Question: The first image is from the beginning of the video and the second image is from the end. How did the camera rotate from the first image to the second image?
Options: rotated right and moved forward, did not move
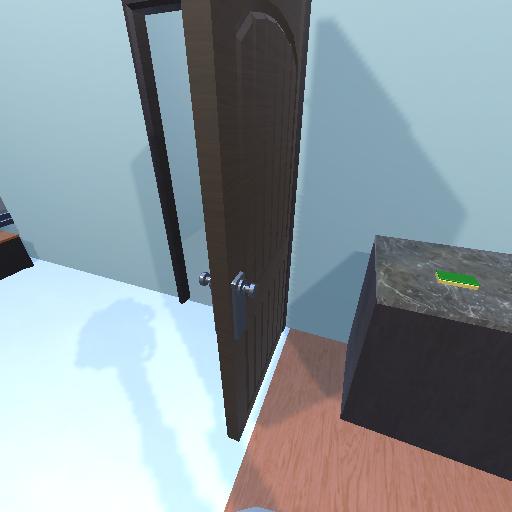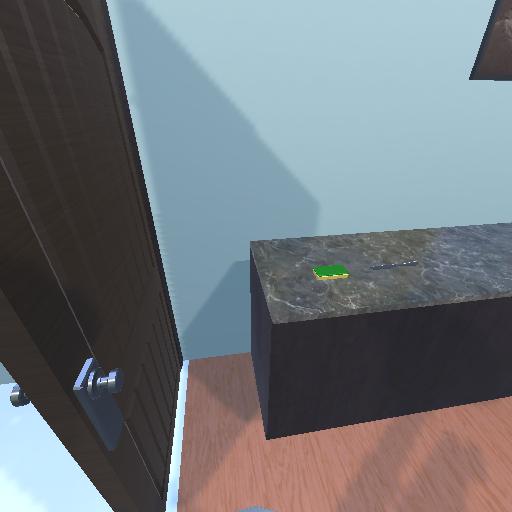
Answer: rotated right and moved forward